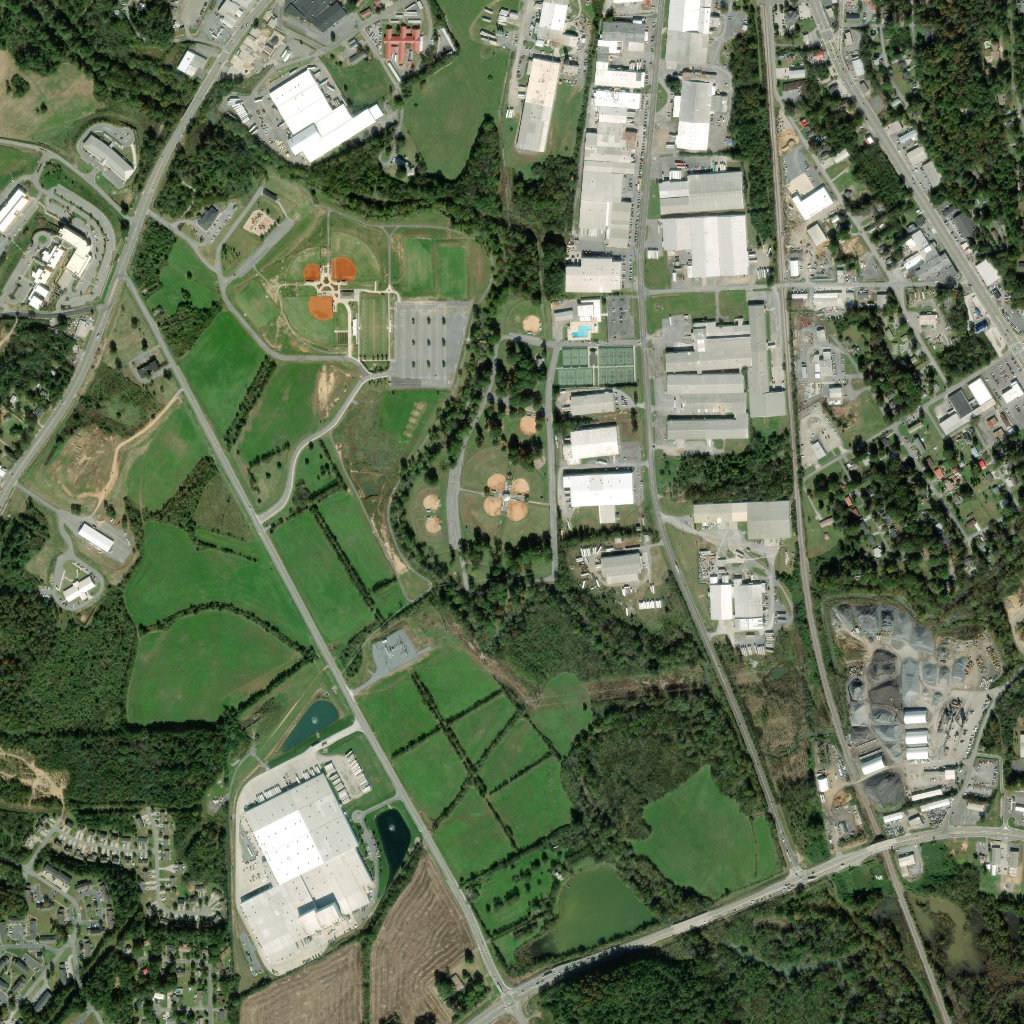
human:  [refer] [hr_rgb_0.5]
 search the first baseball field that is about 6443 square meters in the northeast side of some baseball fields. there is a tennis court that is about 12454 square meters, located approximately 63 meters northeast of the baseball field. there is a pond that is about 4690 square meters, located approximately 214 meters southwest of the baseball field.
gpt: <box>[[48, 40, 53, 44, 0]]</box>

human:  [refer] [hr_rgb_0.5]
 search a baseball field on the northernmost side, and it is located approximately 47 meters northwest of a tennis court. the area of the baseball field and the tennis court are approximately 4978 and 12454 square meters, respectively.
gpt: <box>[[48, 28, 53, 32, 0]]</box>